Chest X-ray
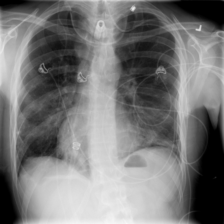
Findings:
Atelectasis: positive
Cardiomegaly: negative
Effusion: negative
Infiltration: negative
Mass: negative
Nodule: negative
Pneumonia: negative
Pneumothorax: negative
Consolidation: negative
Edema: negative
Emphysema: negative
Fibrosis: negative
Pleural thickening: negative
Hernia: negative